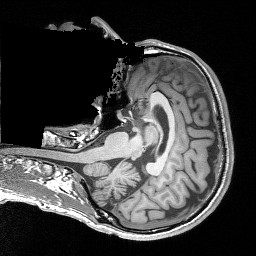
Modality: T1w
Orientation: axial